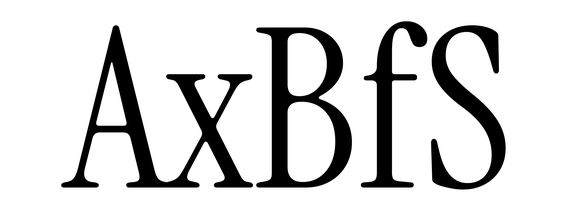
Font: InstrumentSerif-Regular